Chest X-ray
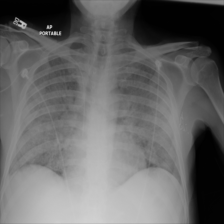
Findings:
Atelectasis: negative
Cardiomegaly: negative
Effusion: negative
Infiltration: negative
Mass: negative
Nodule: negative
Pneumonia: negative
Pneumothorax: negative
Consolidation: positive
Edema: negative
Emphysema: negative
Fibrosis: negative
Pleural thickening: negative
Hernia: negative